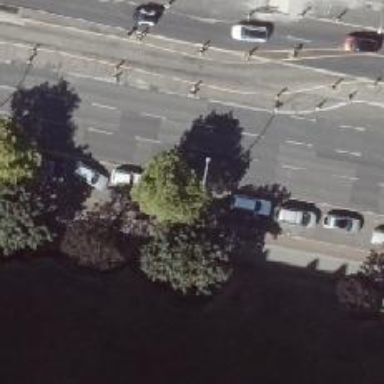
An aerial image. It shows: Collision protection barrier with parking obstacles.